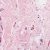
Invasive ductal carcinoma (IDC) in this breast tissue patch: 0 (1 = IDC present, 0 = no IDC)